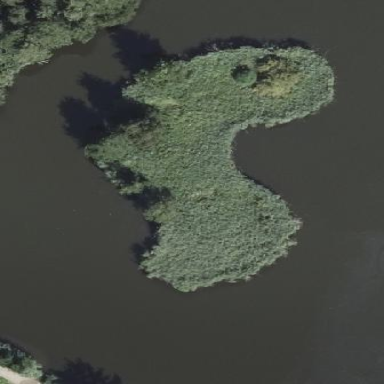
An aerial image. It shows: Islet surrounded by grassland.